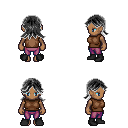
a pixel art fantasy rpg character, female body template, human, dark skin, brown sleeveless shirt, magenta pants, gray loose hair, black shoes, four views (front, back, left, right), 2x2 character sprite sheet, small pixel art, hard edges, no anti-aliasing